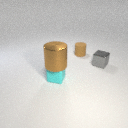
small brown rubber cylinder behind small gray metal cube